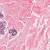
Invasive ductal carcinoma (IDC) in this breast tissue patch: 0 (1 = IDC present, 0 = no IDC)